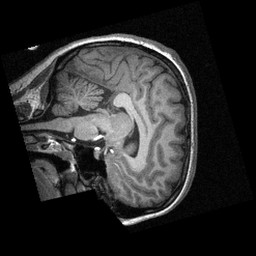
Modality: T1w
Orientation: sagittal